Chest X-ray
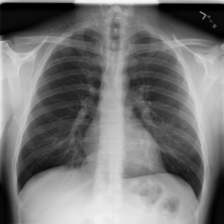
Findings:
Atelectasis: negative
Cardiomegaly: negative
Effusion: negative
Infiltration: negative
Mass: negative
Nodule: negative
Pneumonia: negative
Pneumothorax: negative
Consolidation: negative
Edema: negative
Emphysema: negative
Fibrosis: negative
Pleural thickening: negative
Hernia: negative